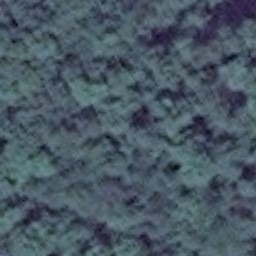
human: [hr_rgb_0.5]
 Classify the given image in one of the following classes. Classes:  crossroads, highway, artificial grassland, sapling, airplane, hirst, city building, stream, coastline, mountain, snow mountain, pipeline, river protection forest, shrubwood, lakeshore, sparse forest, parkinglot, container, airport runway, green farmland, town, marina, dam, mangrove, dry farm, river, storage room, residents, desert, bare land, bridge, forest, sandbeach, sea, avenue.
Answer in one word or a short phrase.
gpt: forest